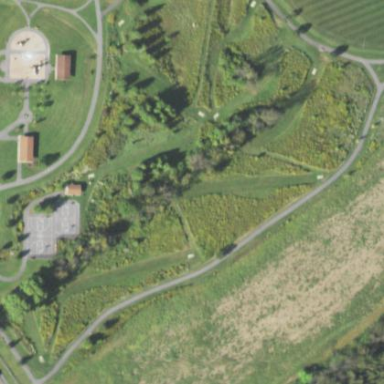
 perfect for leisurely sports activities."